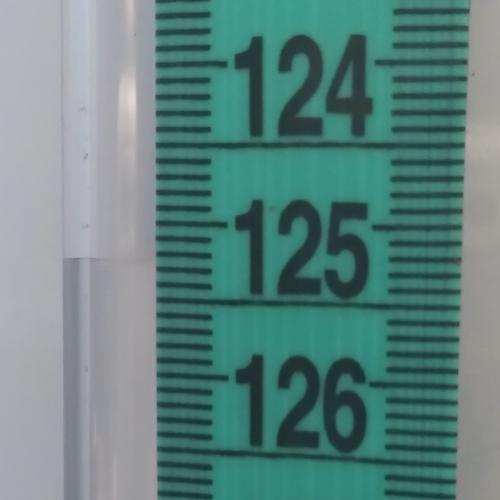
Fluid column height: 125.3 cm